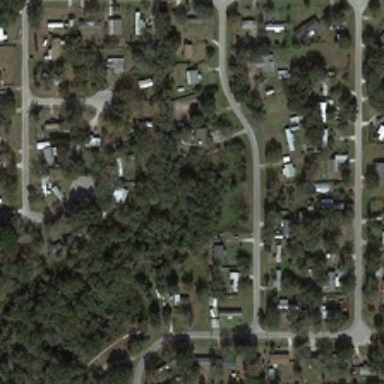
The forky roads link the villas in the residential .